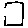
Label: square